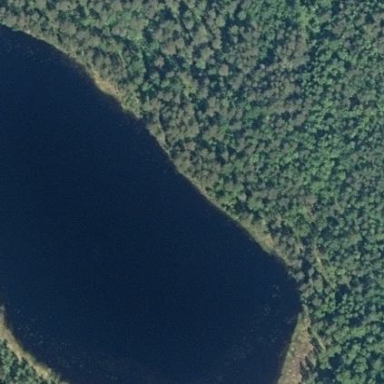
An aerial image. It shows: Lake with natural water.